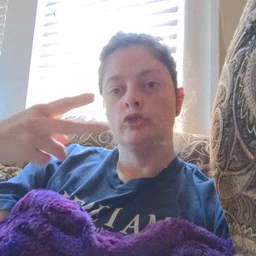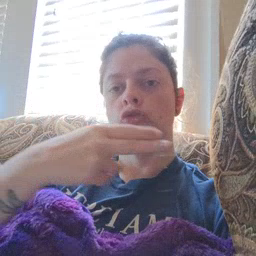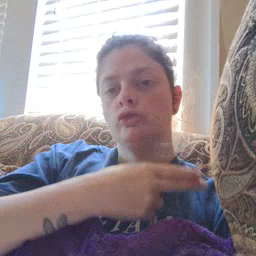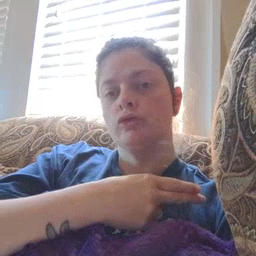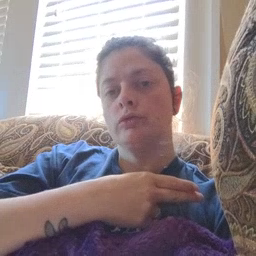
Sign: scissors